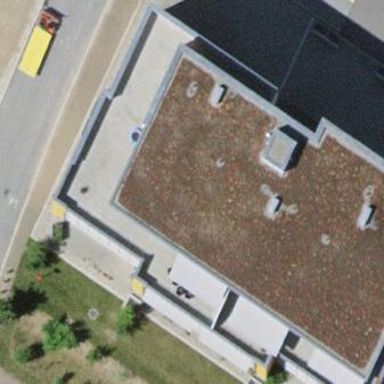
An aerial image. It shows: House with flat roof.